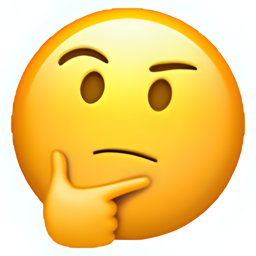
Name: thinking face
Emoji: 🤔
Group: Smileys & Emotion
Sub-group: face-hand